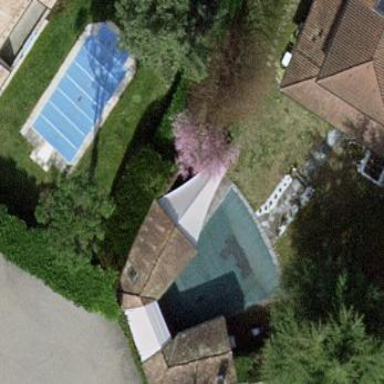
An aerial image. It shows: Swimming pool located in leisure land.